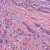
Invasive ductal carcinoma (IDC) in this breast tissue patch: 1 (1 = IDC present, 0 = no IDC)